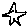
Label: star